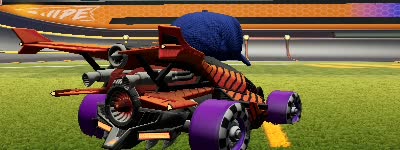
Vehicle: aftershock